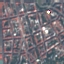
Land use / land cover class: Residential